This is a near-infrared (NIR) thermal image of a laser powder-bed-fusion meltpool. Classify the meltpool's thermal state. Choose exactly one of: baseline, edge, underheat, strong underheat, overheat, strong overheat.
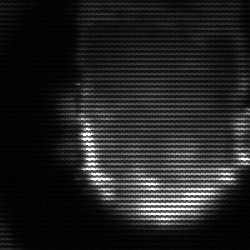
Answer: baseline